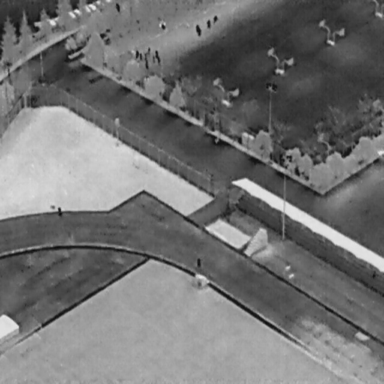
There are 12 People in the infrared image.